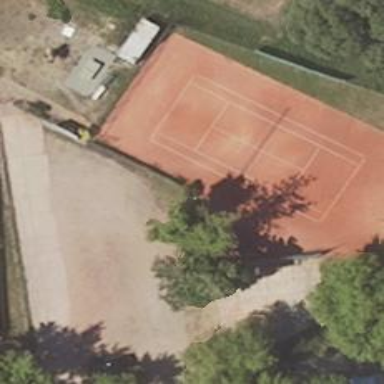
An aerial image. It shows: Sandy tennis court on pitch designated for leisure land.